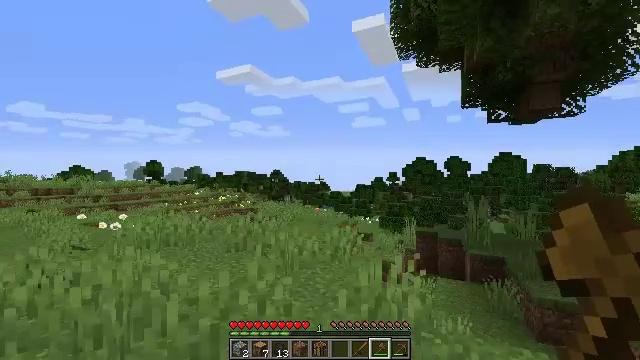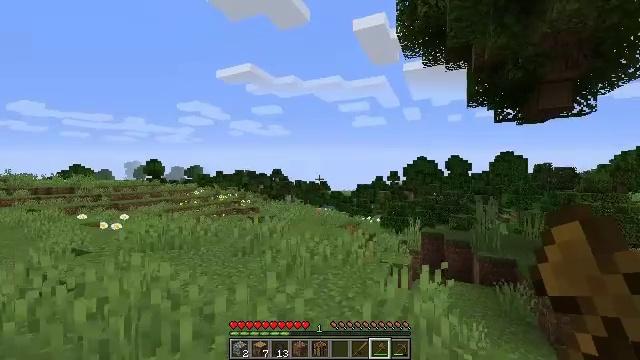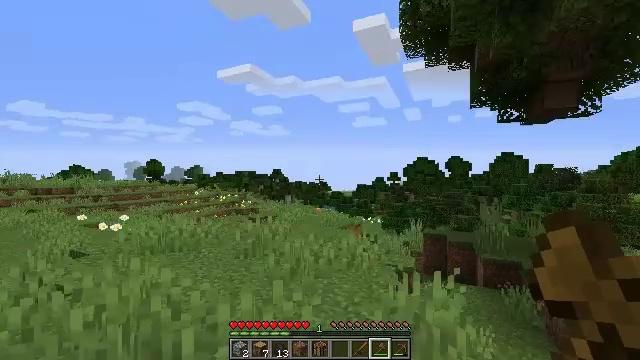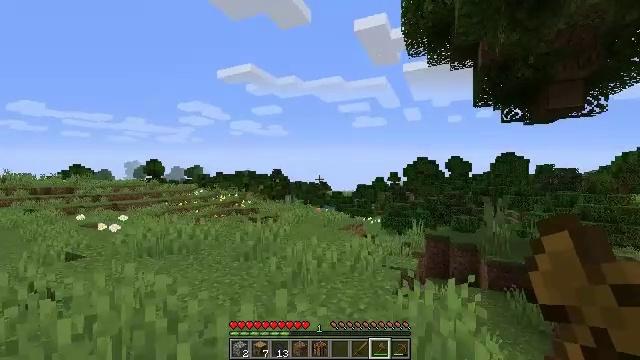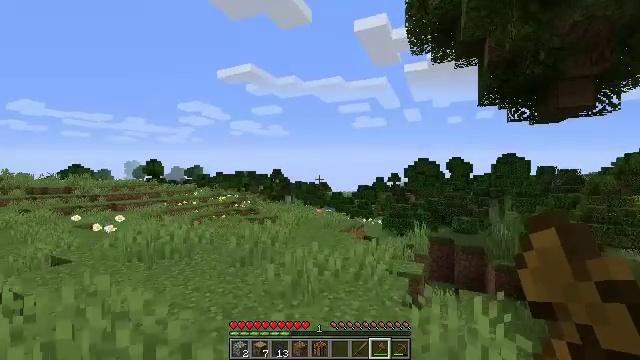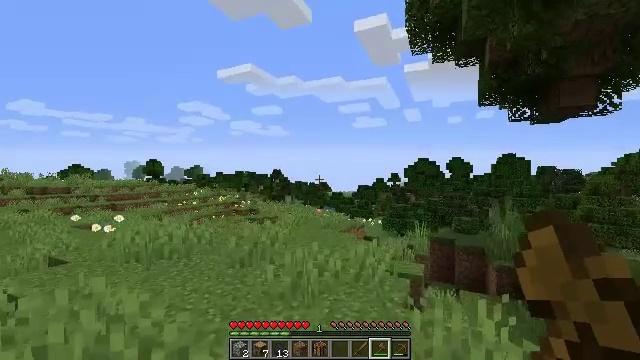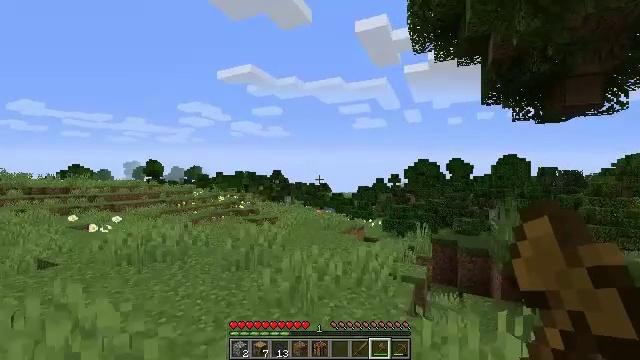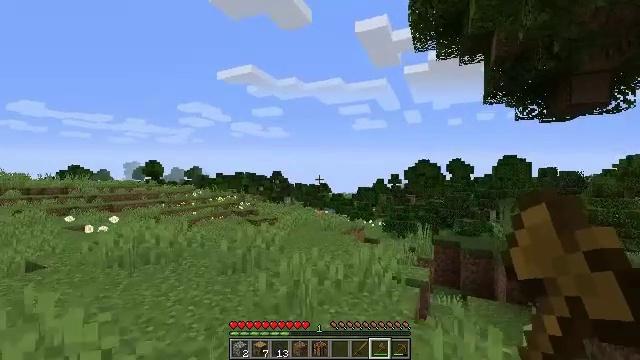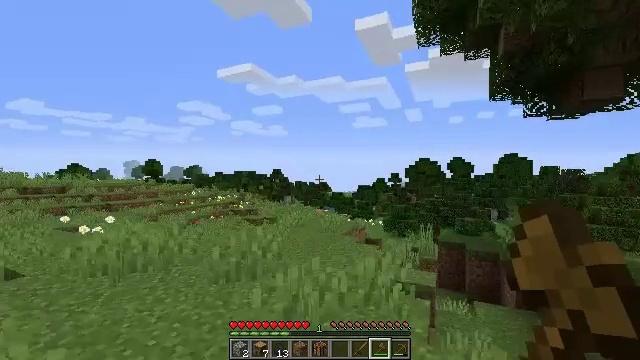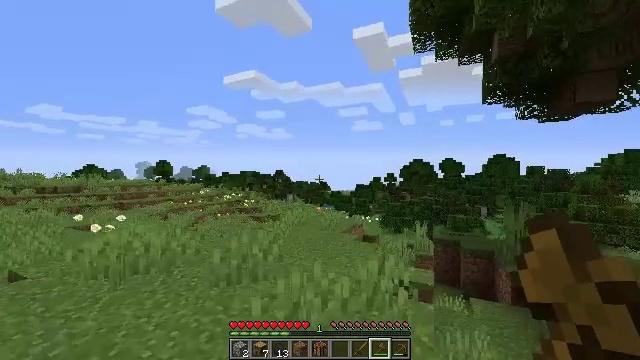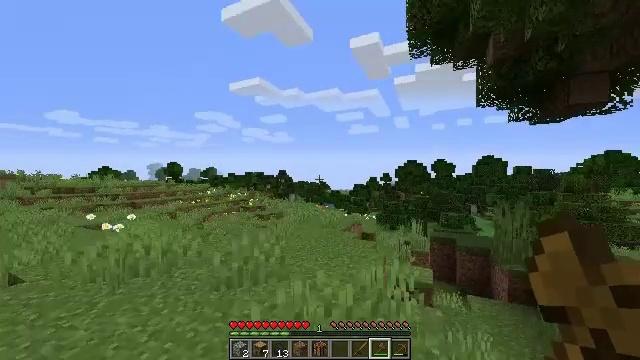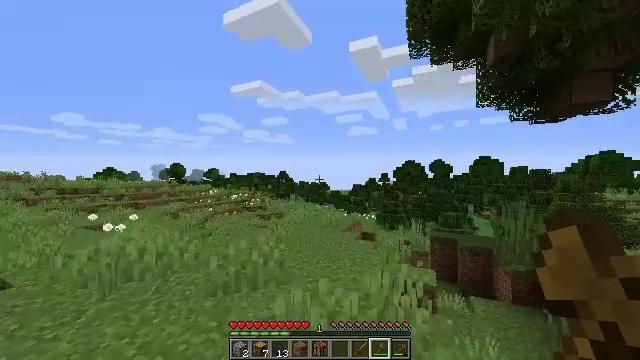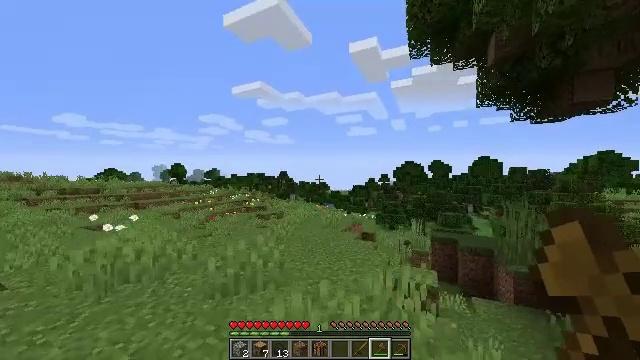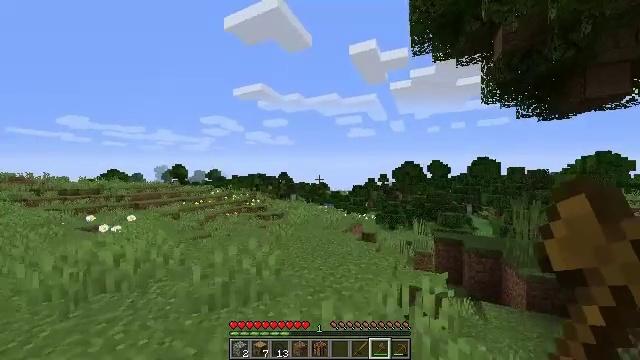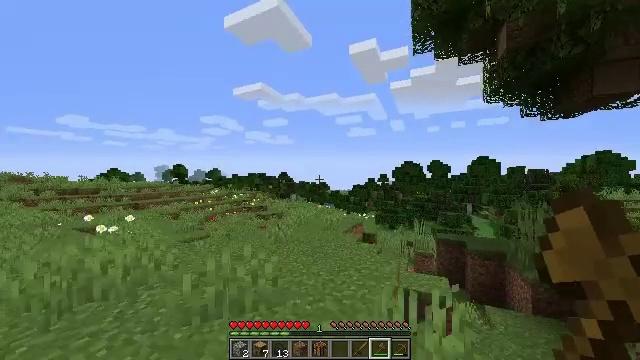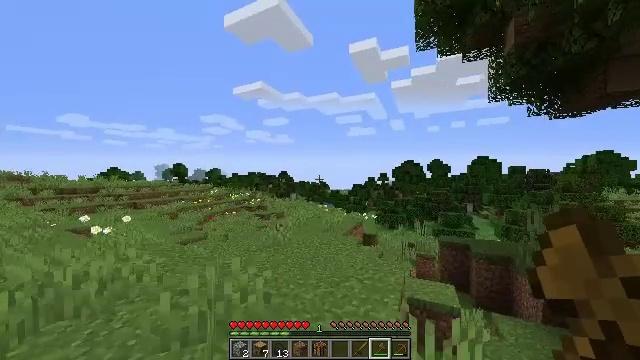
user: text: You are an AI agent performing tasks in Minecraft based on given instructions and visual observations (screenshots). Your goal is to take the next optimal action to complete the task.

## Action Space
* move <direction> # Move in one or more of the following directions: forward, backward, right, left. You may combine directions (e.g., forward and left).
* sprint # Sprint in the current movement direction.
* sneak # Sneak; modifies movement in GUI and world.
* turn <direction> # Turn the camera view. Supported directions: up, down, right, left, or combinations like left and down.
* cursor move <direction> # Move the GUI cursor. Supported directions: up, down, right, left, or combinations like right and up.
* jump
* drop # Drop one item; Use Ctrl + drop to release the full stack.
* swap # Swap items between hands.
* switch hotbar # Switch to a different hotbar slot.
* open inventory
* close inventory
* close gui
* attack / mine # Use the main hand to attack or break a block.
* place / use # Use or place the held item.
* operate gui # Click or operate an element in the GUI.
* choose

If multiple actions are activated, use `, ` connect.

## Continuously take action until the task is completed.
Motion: motion action
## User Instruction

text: Kill aquatic mobs.
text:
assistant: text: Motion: move forward and move left
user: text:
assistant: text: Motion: move forward
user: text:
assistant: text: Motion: move forward
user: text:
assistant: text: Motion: move forward
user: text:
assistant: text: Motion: move forward
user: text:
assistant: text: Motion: move forward
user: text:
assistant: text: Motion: move forward
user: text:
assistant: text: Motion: move forward, sprint
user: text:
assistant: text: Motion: move forward, sprint
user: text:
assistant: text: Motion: move forward, sprint
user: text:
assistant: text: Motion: move forward, sprint
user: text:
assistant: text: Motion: move forward
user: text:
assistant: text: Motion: move forward
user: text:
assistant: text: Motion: move forward
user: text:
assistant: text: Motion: move forward
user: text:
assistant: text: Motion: move forward
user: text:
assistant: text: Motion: move forward
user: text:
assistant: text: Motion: move forward
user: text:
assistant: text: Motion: move forward
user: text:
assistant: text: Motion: move forward
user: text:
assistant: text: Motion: move forward
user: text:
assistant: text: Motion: move forward
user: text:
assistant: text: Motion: move forward
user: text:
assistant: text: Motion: move forward, turn right
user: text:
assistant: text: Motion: move forward, turn right and down
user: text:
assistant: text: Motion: move forward, turn right and down
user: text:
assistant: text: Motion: move forward, turn right
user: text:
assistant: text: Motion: move forward
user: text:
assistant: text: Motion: move forward
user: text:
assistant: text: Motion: move forward